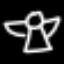
Label: angel